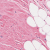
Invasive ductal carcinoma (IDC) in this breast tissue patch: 0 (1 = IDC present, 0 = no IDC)